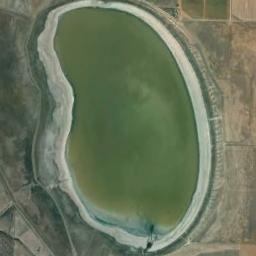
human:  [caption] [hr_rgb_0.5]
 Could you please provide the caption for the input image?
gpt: There is a path over the lake in the picture .

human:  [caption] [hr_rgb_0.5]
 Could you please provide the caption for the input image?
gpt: The ground is uneven around the lake .

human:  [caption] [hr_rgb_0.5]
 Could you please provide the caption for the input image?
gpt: An almost elliptical pale green lake on a tan ground .

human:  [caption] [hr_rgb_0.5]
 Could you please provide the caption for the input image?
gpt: There are some green and brown farmlands around the green lake .

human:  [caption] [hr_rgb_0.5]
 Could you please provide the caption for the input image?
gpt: The lake lies in farmland and the water is green .